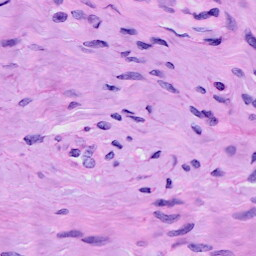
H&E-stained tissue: Cervix